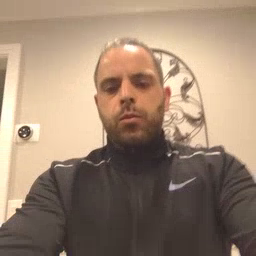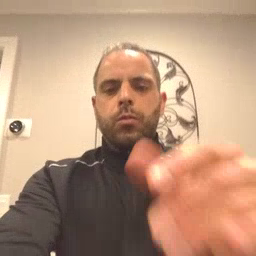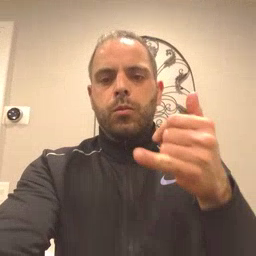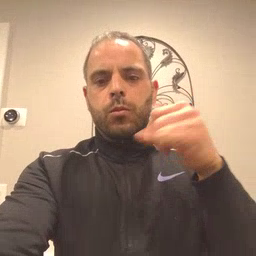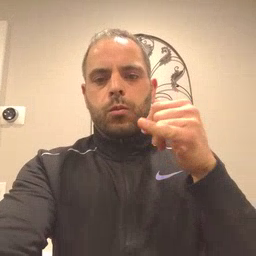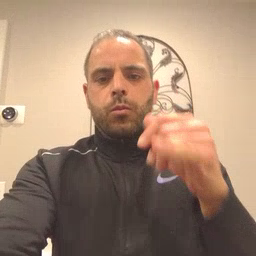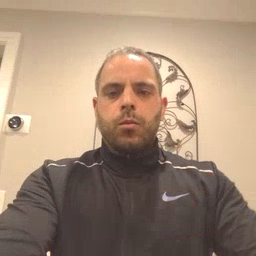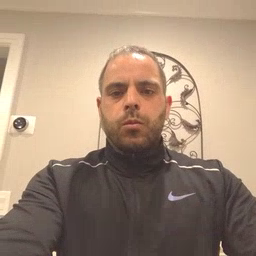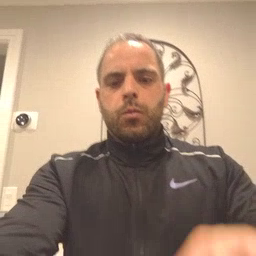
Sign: yellow